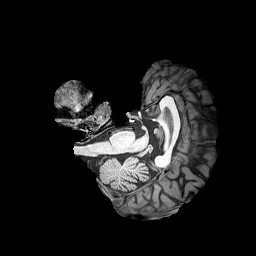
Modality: T1w
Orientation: axial
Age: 18
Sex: female
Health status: healthy